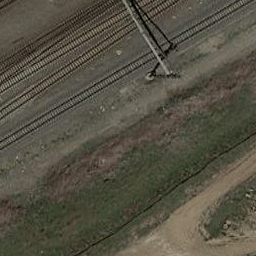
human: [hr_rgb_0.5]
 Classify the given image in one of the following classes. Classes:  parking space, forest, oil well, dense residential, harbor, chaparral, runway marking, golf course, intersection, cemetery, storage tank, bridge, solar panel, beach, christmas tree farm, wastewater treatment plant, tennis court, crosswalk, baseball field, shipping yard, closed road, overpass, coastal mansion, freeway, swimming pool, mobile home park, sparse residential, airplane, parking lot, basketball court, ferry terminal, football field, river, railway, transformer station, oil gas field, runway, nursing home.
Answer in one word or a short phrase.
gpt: railway